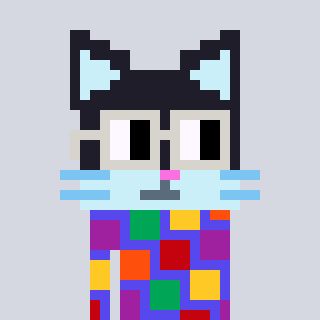
a pixel art character with square light gray glasses, a cat-shaped head and a computerblue-colored body on a cool background